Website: apple
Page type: address-validator
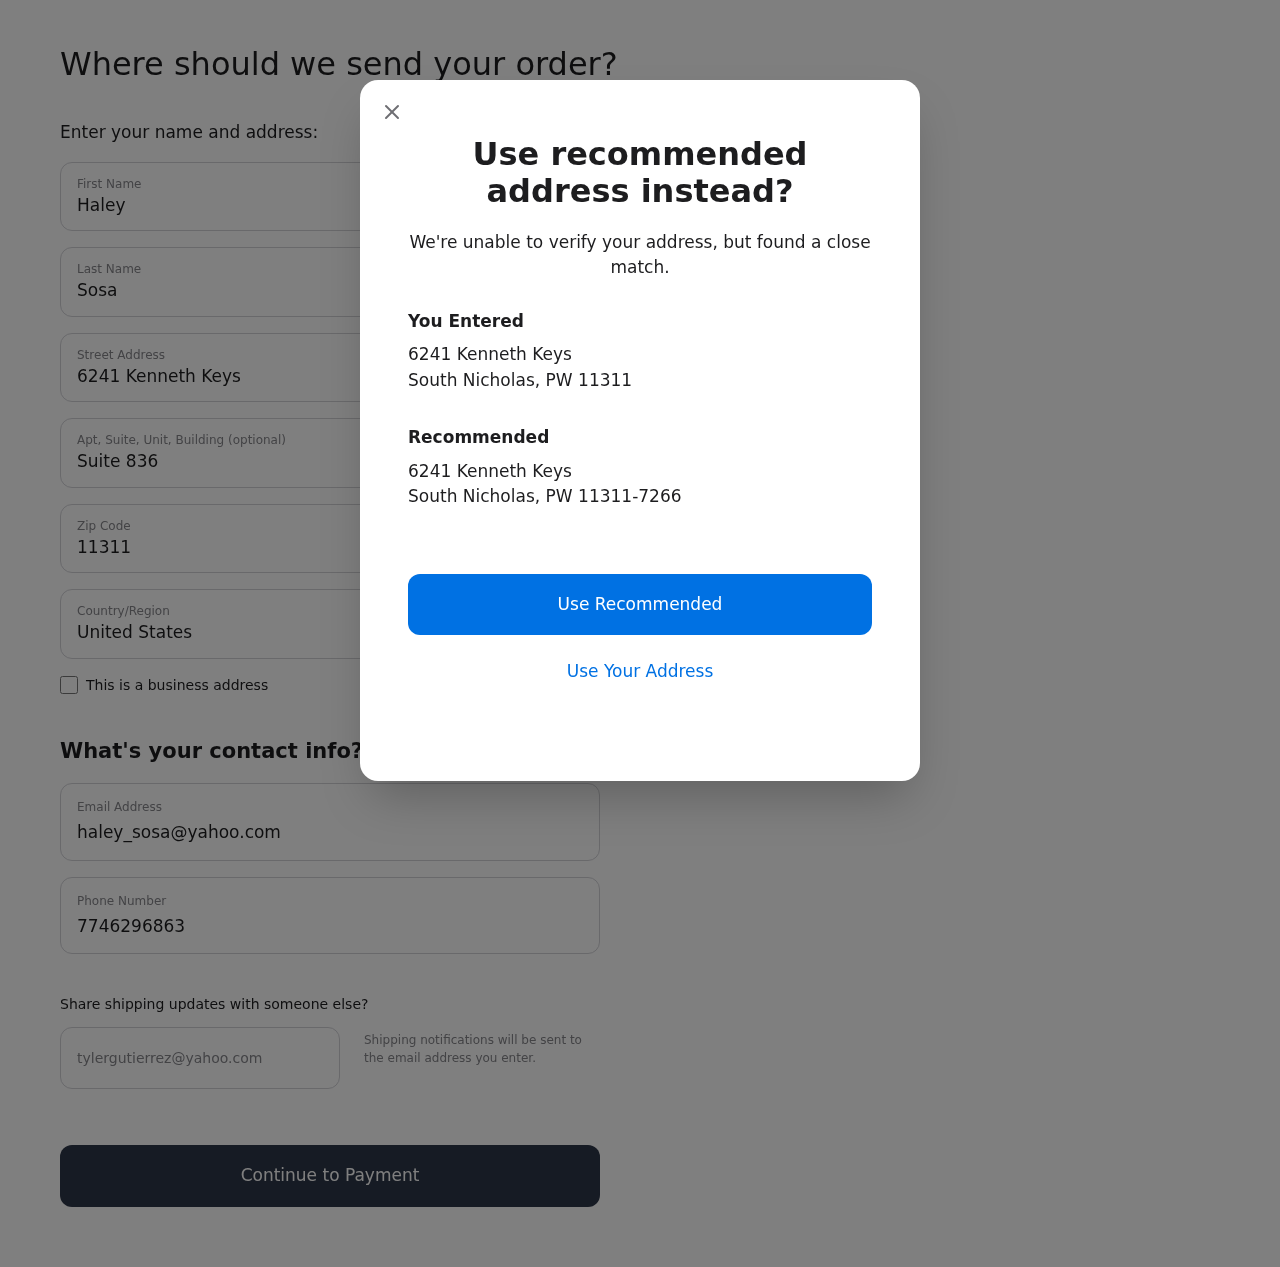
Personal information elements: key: PII_CITY
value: South Nicholas
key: PII_COUNTRY
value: United States
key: PII_EMAIL
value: haley_sosa@yahoo.com
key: PII_FIRSTNAME
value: Haley
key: PII_GIFT_EMAIL
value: tylergutierrez@yahoo.com
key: PII_LASTNAME
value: Sosa
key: PII_PHONE
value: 7746296863
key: PII_POSTCODE
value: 11311
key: PII_POSTCODE_FULL
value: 11311-7266
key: PII_STATE_ABBR
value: PW
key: PII_STREET
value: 6241 Kenneth Keys
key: PII_STREET2
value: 6241 Kenneth Keys
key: PII_STREET2
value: Suite 836
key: PII_CITY2
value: South Nicholas
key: PII_STATE_ABBR2
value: PW